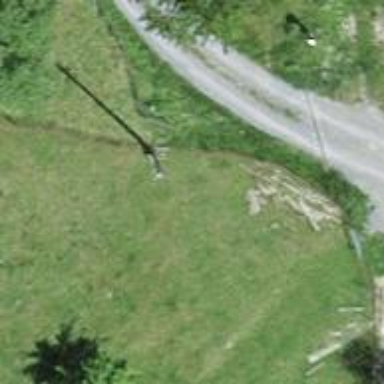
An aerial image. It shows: Power pole.